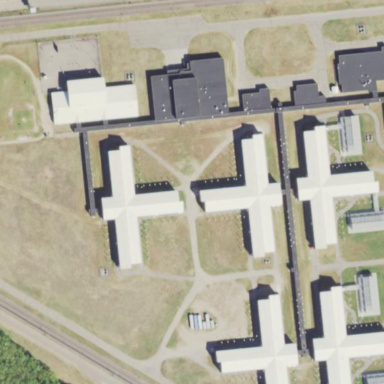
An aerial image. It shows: Prison surrounded by wall.